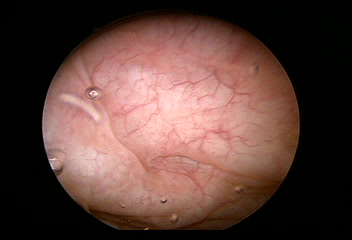
Modality: WLC
Class: Normal mucosa
Bladder cancer association: No